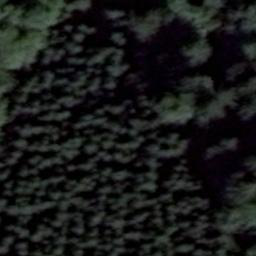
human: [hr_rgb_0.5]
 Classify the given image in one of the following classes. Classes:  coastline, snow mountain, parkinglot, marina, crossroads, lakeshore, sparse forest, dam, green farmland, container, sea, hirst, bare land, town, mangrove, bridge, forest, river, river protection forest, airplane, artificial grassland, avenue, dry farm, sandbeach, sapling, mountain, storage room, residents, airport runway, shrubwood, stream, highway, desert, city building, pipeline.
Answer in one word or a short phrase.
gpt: forest